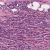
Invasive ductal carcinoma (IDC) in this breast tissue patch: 1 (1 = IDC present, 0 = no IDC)